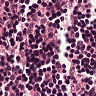
Metastatic tissue present: no